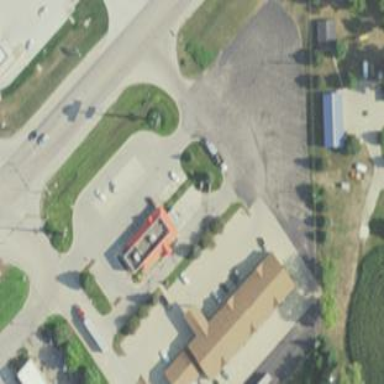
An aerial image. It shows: Parking area.